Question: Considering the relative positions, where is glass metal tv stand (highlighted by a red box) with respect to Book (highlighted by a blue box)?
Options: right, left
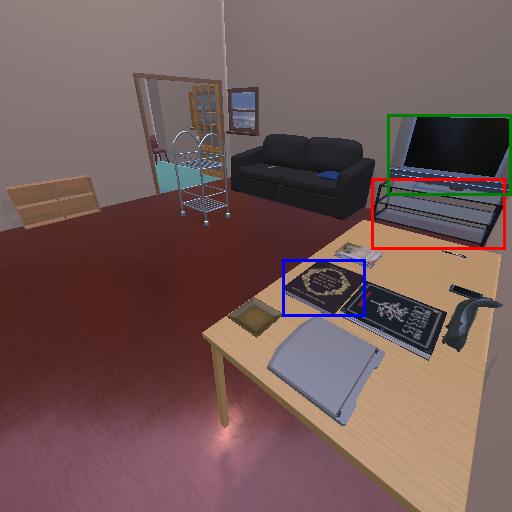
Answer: right